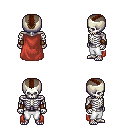
a pixel art fantasy rpg character, male body template, skeleton, maroon cape, white pants, brown short mohawk hairstyle, cloth bracers, four views (front, back, left, right), 2x2 character sprite sheet, small pixel art, hard edges, no anti-aliasing